Sex: M
Age: 64
Scanner: Avanto
Primary tumour origin: Gastrointestinal tract
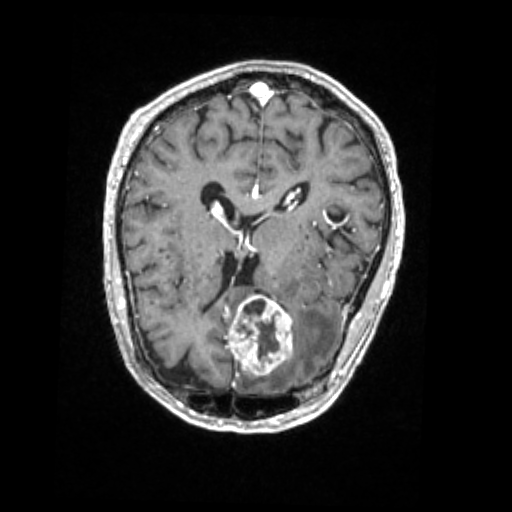
Segmented lesion volume (cc): 37.669
Number of lesion components: 1